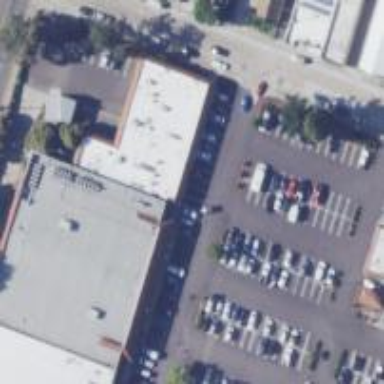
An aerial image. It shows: Retail building housing supermarket.